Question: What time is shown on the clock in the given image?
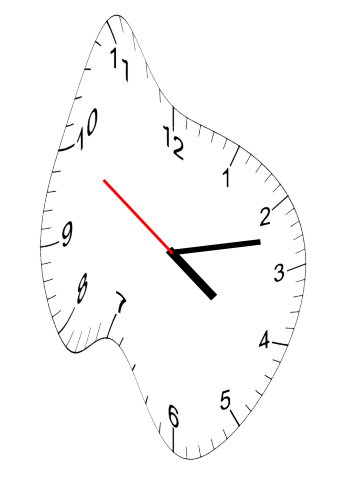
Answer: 04:12:50